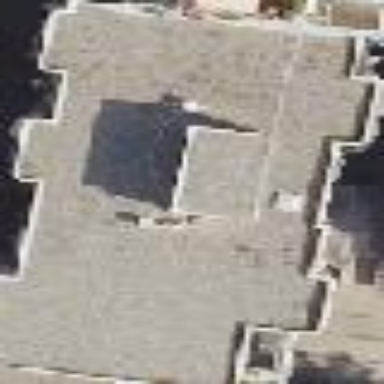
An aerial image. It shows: Apartment building with flat roof.